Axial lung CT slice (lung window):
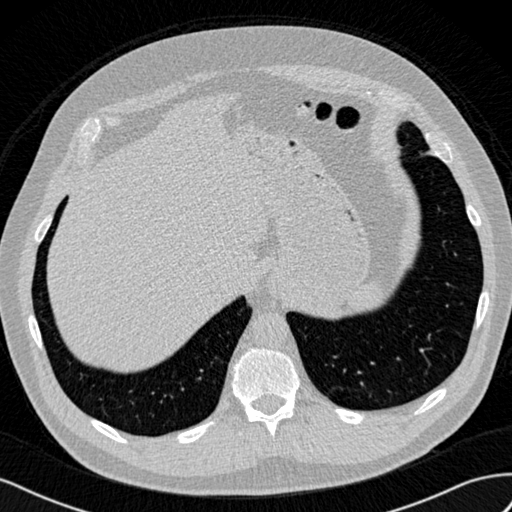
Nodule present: no